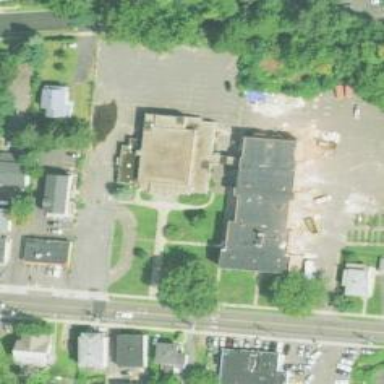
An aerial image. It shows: School building.